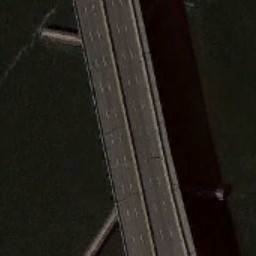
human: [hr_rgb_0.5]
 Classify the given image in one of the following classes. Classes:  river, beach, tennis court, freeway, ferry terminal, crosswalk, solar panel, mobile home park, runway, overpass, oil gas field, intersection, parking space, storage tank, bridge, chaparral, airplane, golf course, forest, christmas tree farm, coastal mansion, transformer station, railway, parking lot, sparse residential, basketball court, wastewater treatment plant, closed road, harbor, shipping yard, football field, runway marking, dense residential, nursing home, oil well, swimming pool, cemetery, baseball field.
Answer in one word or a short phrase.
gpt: bridge